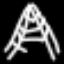
Label: The Eiffel Tower